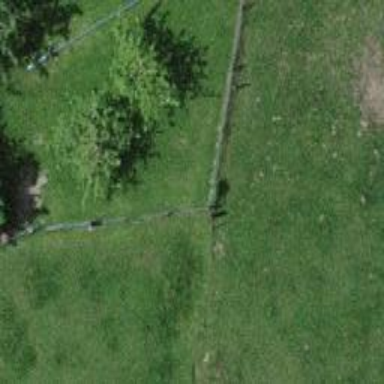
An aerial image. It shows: Fence.